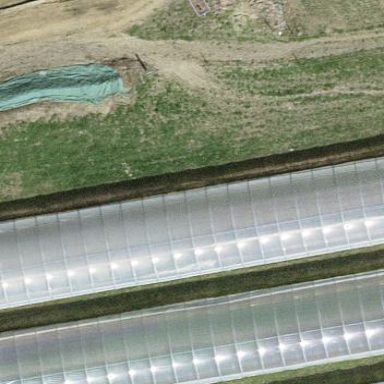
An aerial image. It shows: Area dedicated to greenhouse horticulture.